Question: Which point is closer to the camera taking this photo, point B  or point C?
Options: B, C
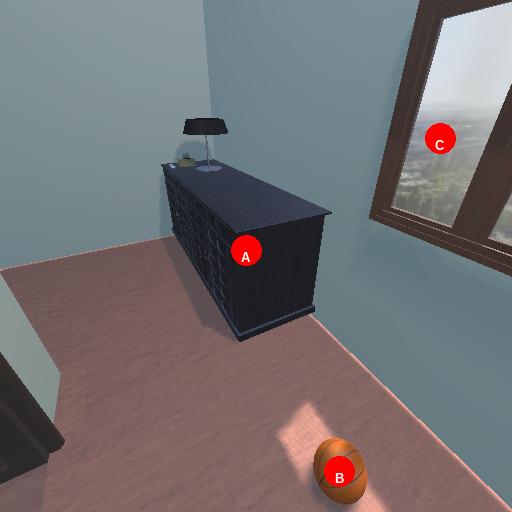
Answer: B